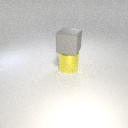
large yellow metal cylinder below large gray rubber cube